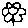
Label: flower